Aerial crown-view tile of a tropical tree (Barro Colorado Island, Panama), acquired 20250915:
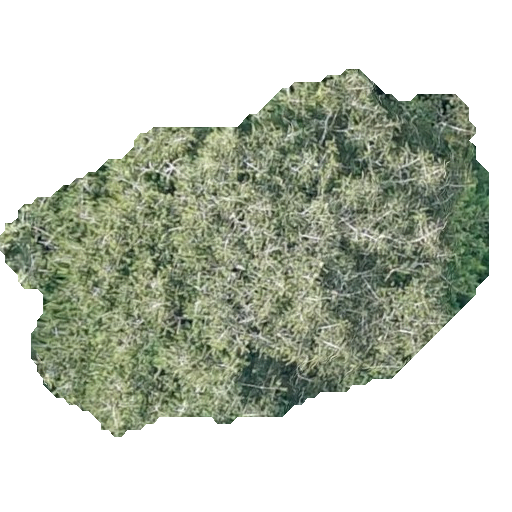
Species: Virola surinamensis
GBIF accepted scientific name: Virola surinamensis
Crown area: 177.191 m²